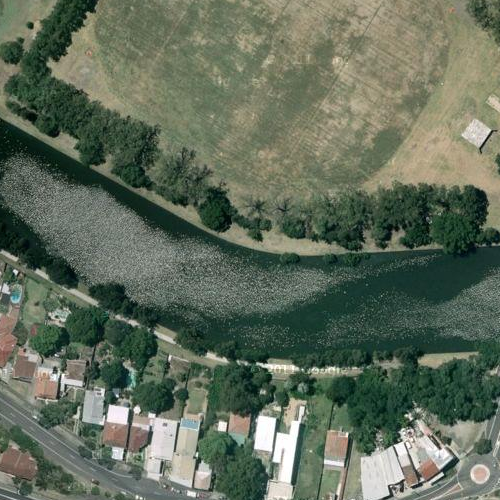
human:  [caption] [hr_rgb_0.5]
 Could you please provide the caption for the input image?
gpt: There are many buildings on the banks of the curved river while a bridge across the river .

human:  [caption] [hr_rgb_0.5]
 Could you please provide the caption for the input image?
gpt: Some houses arranged neatly on the banks of the river while a bridge across the river .

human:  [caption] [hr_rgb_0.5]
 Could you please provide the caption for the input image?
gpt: This is a curved river go through the residential area with many houses on the bank of the river .

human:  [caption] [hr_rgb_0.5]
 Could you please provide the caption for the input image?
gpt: A curved river with dark green waters goes through a residential area .

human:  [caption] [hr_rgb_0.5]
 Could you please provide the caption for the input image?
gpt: A river with dark green waters goes through a residential area while a bridge across the river .